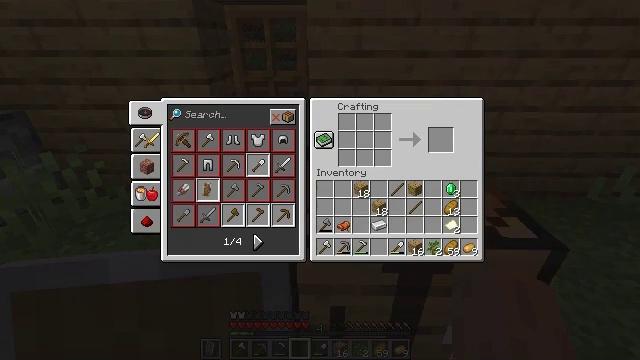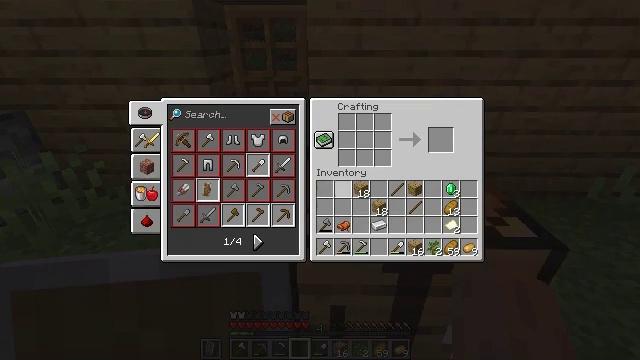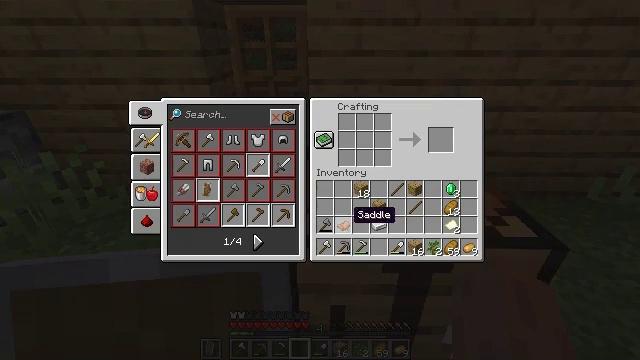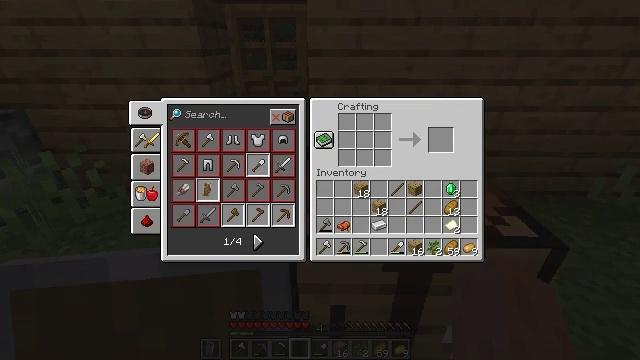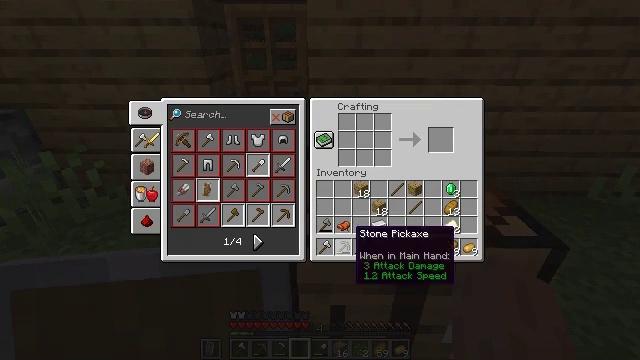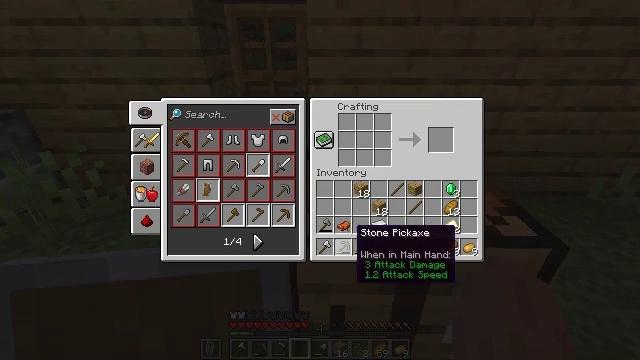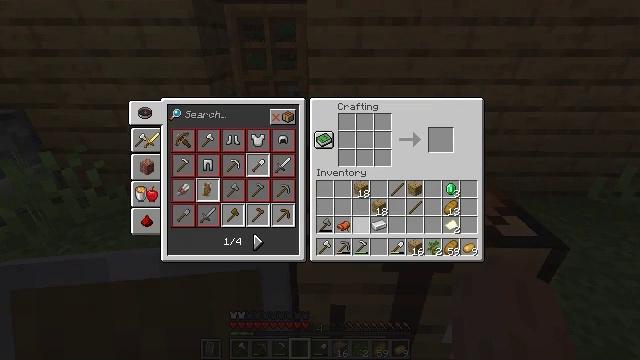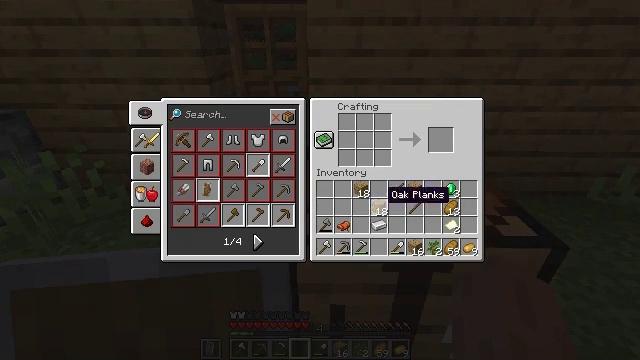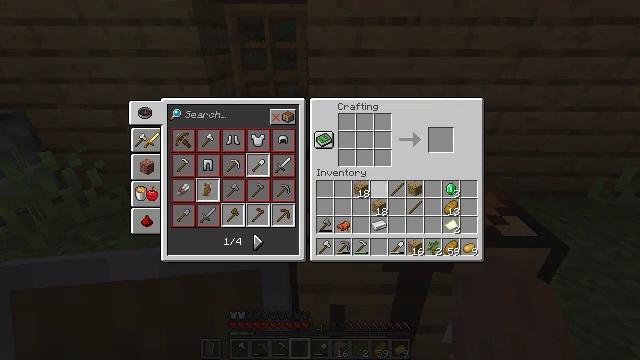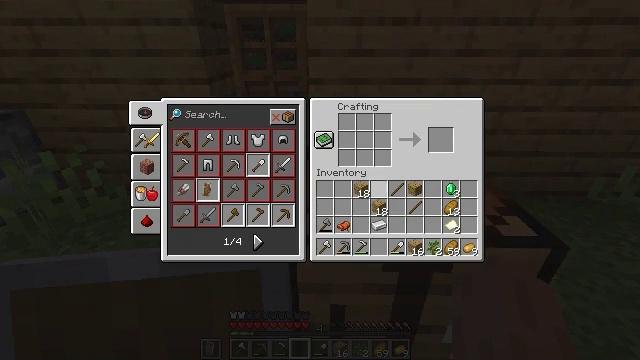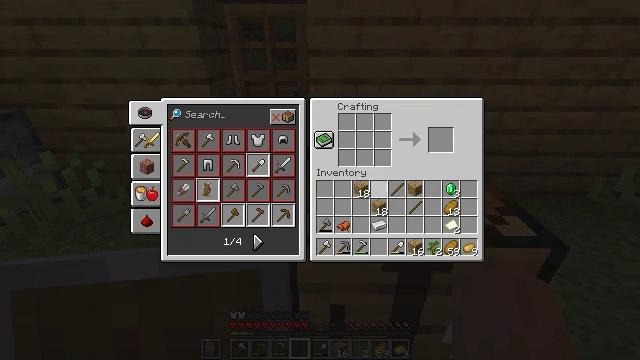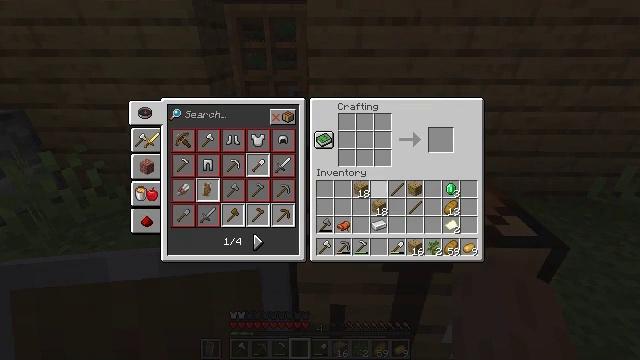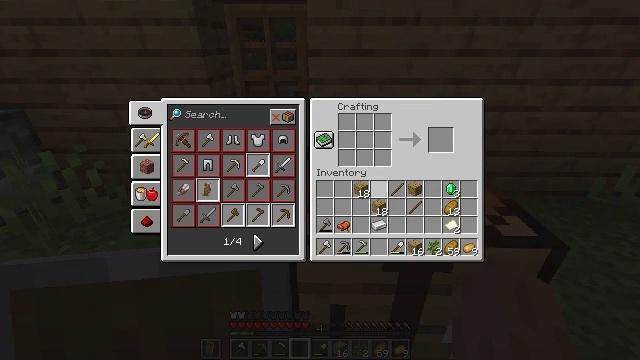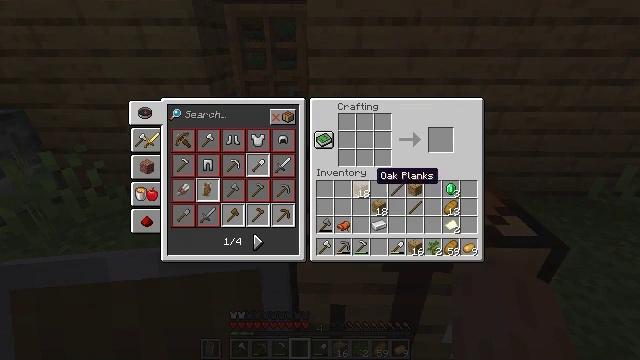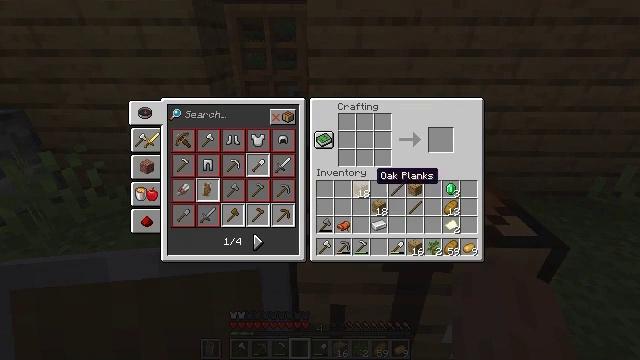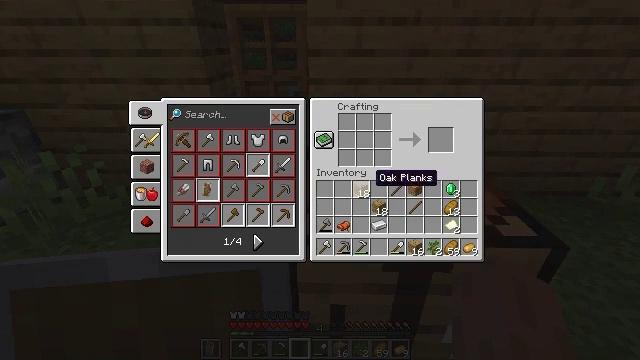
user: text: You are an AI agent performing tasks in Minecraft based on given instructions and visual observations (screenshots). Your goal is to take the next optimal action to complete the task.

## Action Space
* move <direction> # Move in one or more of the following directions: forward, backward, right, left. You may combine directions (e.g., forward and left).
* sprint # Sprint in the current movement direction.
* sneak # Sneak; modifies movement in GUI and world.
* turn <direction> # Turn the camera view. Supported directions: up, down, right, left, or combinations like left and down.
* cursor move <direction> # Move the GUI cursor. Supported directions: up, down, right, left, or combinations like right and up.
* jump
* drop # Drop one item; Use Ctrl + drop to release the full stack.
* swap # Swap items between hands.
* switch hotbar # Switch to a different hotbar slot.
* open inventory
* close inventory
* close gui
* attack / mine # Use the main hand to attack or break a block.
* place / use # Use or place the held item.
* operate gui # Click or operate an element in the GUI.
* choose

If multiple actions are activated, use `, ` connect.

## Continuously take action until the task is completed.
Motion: motion action
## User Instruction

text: Make an oak pressure plate at the crafting table.
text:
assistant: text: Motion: cursor move right and down
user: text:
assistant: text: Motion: cursor move right and down
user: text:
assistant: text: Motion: cursor move down
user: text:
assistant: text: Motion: no_op
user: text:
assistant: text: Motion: no_op
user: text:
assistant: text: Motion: cursor move right and up
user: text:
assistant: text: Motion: cursor move right and up
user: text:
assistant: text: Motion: cursor move up
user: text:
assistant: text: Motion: cursor move up
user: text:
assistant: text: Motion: no_op
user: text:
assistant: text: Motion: no_op
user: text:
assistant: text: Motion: no_op
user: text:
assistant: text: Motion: no_op
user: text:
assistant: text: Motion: no_op
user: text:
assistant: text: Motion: no_op
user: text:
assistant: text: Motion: operate gui
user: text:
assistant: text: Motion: operate gui
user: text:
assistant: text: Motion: operate gui
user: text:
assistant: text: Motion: cursor move left and up
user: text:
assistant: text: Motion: cursor move left and up
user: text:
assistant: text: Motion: no_op
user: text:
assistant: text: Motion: no_op
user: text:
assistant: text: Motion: no_op
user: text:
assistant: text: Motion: no_op
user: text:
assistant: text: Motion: no_op
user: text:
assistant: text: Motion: choose
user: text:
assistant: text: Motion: choose
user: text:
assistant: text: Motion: choose
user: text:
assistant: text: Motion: choose
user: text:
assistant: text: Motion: choose